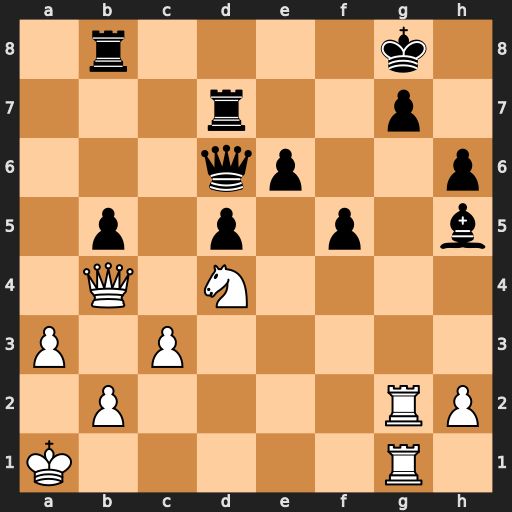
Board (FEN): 1r4k1/3r2p1/3qp2p/1p1p1p1b/1Q1N4/P1P5/1P4RP/K5R1
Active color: w
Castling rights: -
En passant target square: -
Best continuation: Rxg7+ Kh8 Rxd7